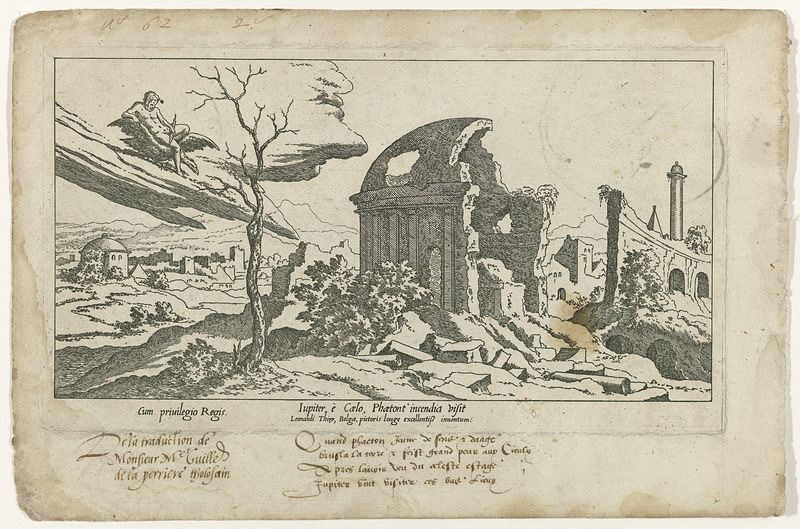
Titel: Jupiter aanschouwt de schade aangericht door Phaeton's val
Künstler: Léon Davent
Standort: Amsterdam
Institution: Rijksmuseum
Schlagwörter: people, old, angel, classical, clouds, roman, stone, tree, building, house, tower, drawing, paper, writing, wind, human, dome, draw, god, leaf, steeple, zeus, branch, jupiter, wing, latin, mud, word, poem, steple, broke